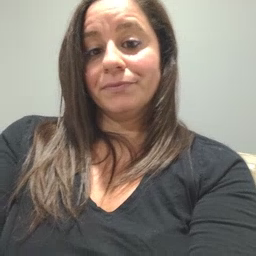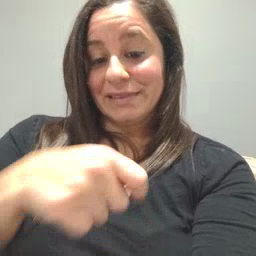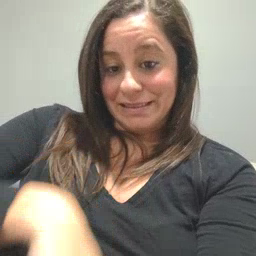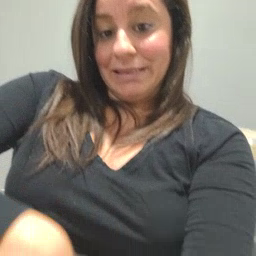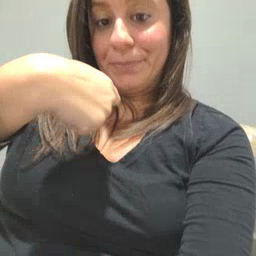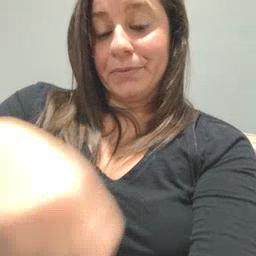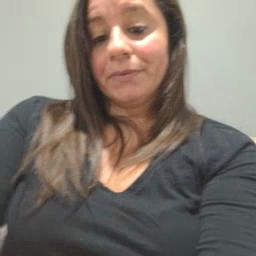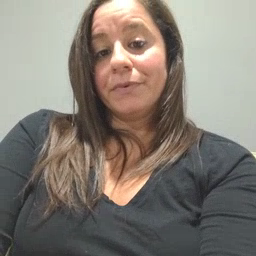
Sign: zipper